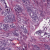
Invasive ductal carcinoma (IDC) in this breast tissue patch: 1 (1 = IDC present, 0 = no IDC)